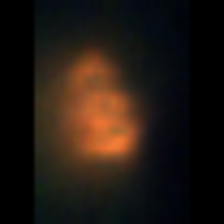
Taxon: Unknown_detritus
Group: Unknown